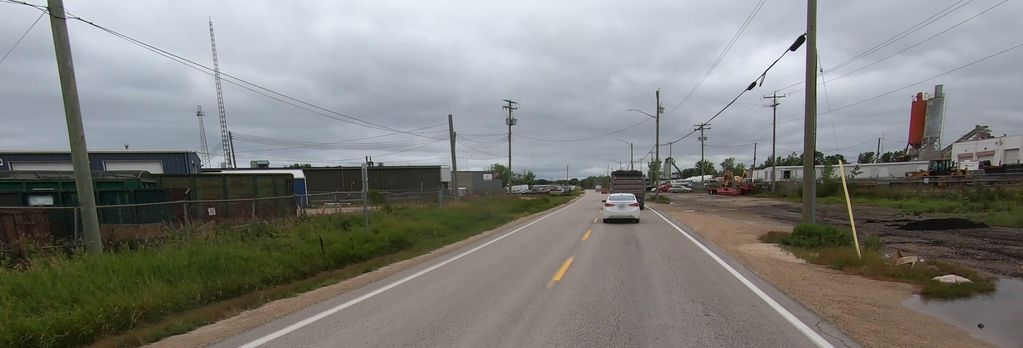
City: winnipeg